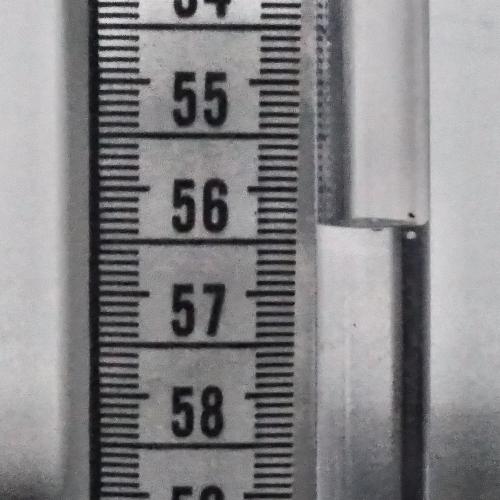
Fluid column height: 56.3 cm